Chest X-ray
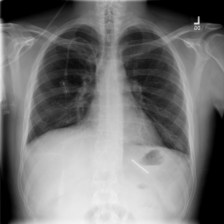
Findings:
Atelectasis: negative
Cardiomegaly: negative
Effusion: negative
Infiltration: negative
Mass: negative
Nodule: negative
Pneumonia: negative
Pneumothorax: negative
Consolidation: negative
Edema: negative
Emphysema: negative
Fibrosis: negative
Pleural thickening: negative
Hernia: negative